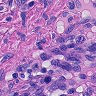
Metastatic tissue present: yes